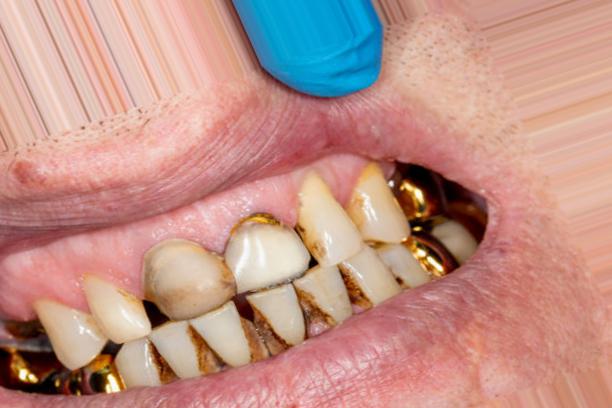
Condition: Caries